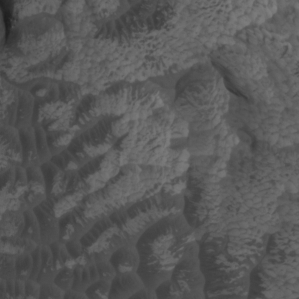
Label: non_frost